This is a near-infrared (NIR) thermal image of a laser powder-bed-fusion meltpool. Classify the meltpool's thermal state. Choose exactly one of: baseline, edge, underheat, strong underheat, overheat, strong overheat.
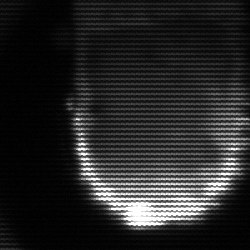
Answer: baseline